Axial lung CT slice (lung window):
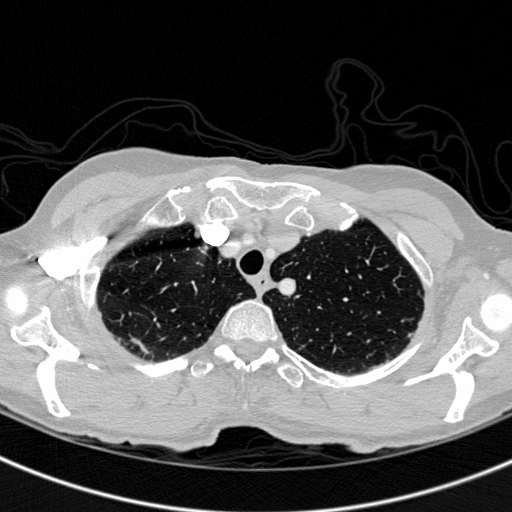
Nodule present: no